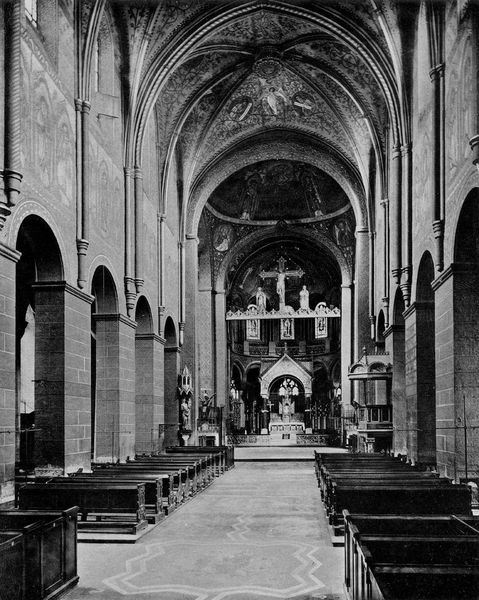
Titel: St. Maria im Kapitol in Köln
Standort: Köln, St. Maria im Kapitol (EU - D - NRW)
Schlagwörter: holz, pfeiler, säulen, stein, innenraum, kirche, innen, engel, schiff, bogen, fußboden, mauer, bank, figuren, rundbogen, kuppel, foto, bögen, gewölbe, kreuz, schwarzweiß, altar, bänke, gemäuer, kirchenschiff, mittelgang, kirchenbänke, mittelschiff, langschiff, apsis, rundbögen, chor, kruzifix, streben, gemauert, kniebank